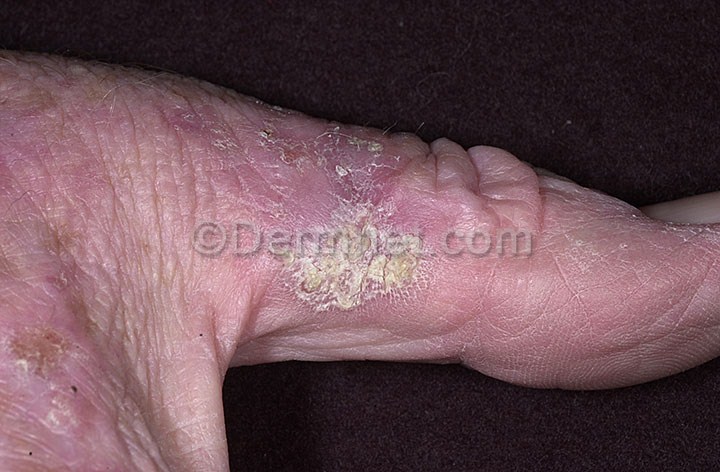
Disease: Actinic Keratosis Basal Cell Carcinoma and other Malignant Lesions